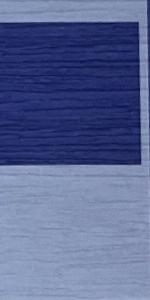
Label: Empty